Current action and preconditions to check: trajectory_clear

Your task: For each precondition in the list above, predict whether it will hold at this action.

Consider the current scene as observed from the mobile robot's camera, and analyze the predicted future states of all dynamic agents (e.g., people, animals, vehicles, or any moving entities) within the NEXT SECOND.

IMPORTANT: Only answer "very likely" if you are absolutely certain—based on strong, clear evidence—that a dynamic agent will violate the precondition in the predicted future state. Do NOT answer "very likely" for unlikely, ambiguous, or low-probability risks.

Ask yourself for each precondition: Is there a high probability, with clear and convincing evidence, that the predicted future states of any dynamic agent will interfere with the predicted future state of the currently executing action within the NEXT SECOND, causing that precondition to fail?

Assess the risk level based on these predictions. Use "likely" or "very likely" if motions create a clear risk of interference.

Use "neutral" or "improbable" if agents are nearby but their predicted paths are clearly diverging or non-conflicting.

Failure Risk Categories: "very improbable", "improbable", "neutral", "likely", "very likely"

Answer Format: Output ONLY the probability_of_failure value from these categories: "very improbable", "improbable", "neutral", "likely", "very likely"

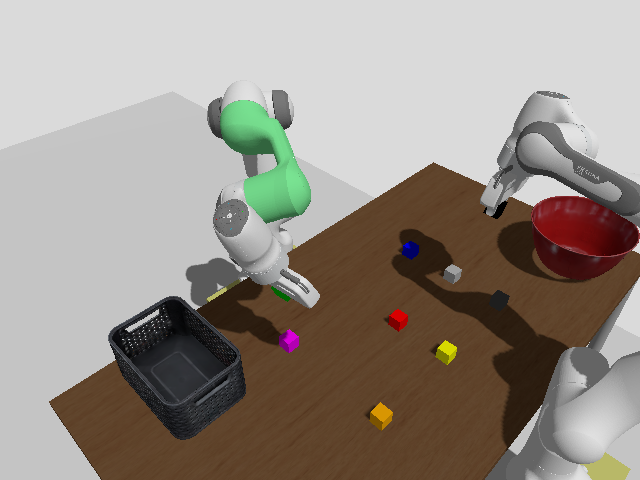

Answer: very improbable